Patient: sex M, age 45
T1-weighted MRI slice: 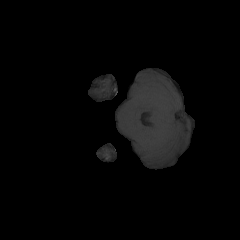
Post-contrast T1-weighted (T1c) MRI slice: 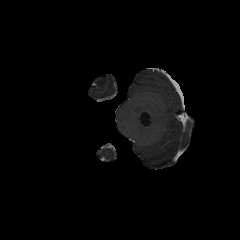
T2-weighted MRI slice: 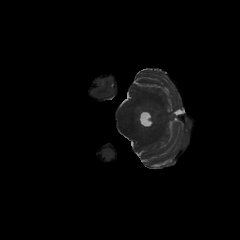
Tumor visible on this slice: no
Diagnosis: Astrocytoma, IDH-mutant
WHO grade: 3